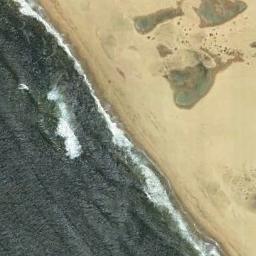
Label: beach